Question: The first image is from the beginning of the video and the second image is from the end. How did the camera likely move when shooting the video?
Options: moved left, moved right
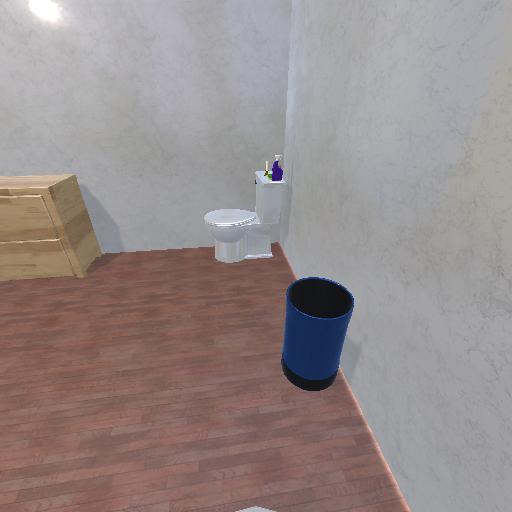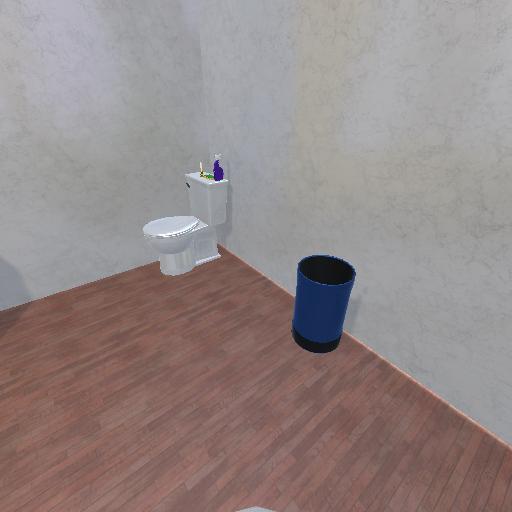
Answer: moved left